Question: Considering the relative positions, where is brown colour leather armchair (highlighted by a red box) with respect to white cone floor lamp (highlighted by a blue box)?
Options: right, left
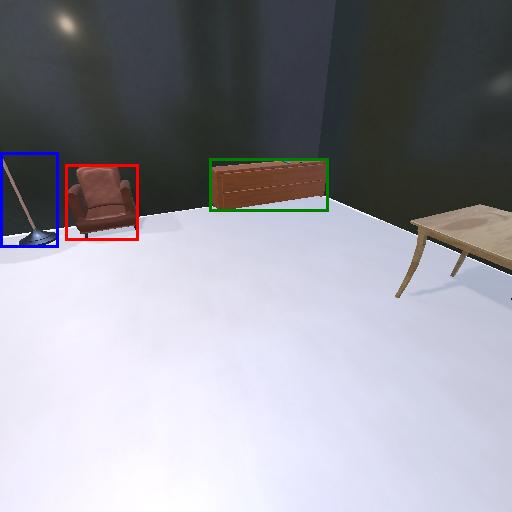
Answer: right